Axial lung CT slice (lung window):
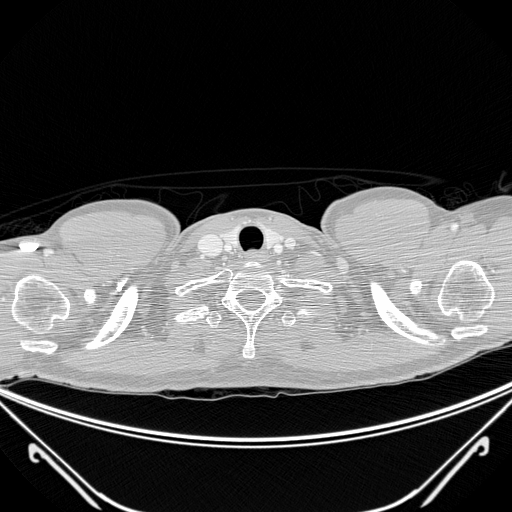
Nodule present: no